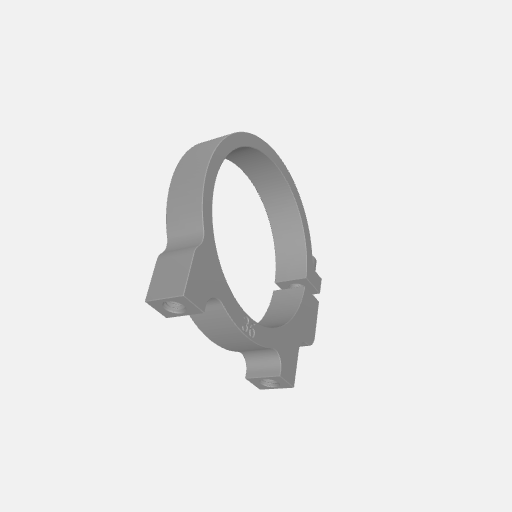
Part: Side1Post2ClampingMount36ID